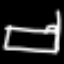
Label: bed